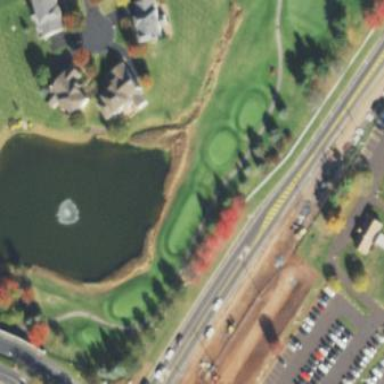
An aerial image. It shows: Water hazard on golf course.